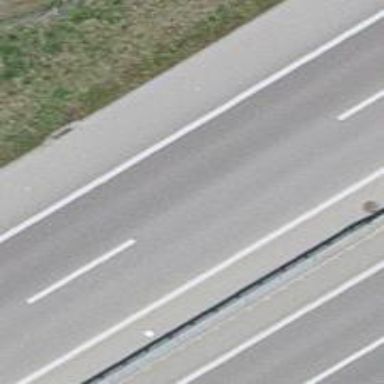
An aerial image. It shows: Asphalt motorway.